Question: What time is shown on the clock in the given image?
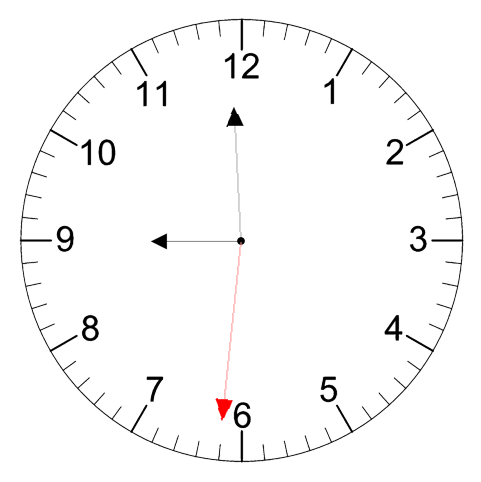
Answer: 08:59:31